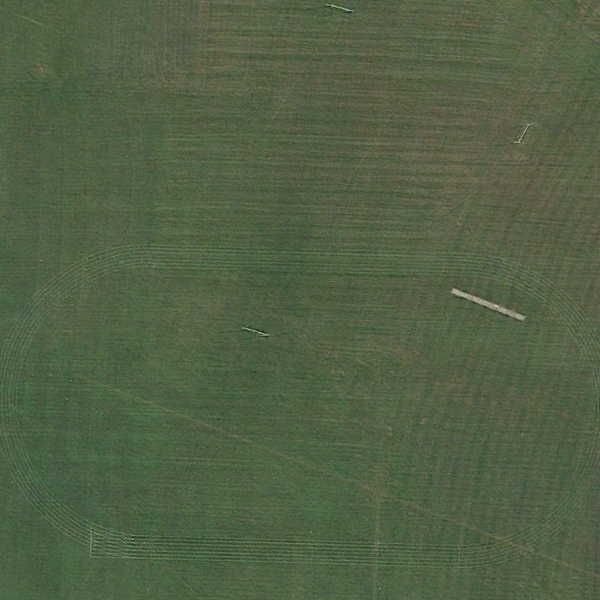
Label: Meadow